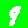
Digit: 9